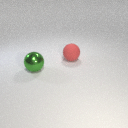
large green metal sphere in front of large red rubber sphere